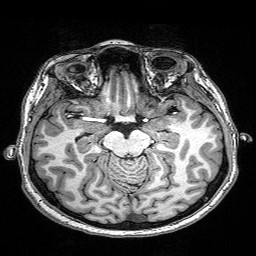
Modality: T1w
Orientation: coronal